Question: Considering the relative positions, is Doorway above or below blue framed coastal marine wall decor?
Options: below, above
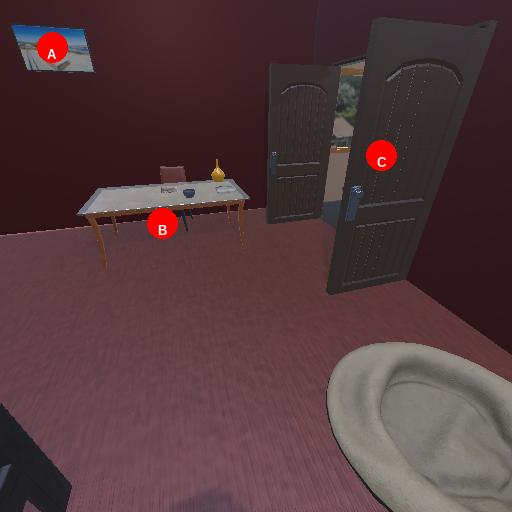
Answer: below